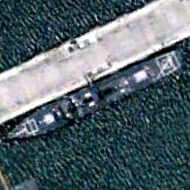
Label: destroyer